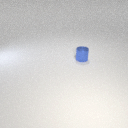
small blue metal cylinder